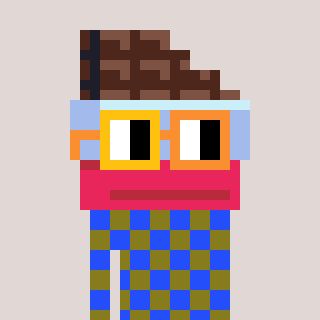
a pixel art character with square yellow and orange glasses, a chocolate-shaped head and a gunk-colored body on a warm background